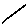
Label: line